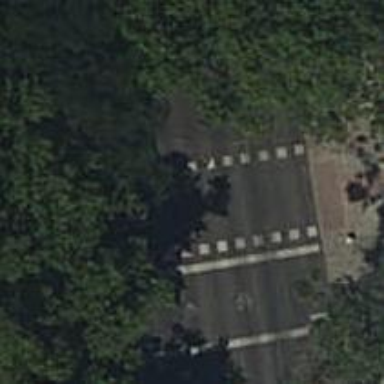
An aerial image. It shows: Road with traffic signals and zebra crossing with traffic signals.